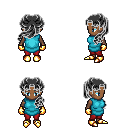
a pixel art fantasy rpg character, female body template, human, dark skin, teal tunic, red pants, gray princess hairstyle, gold gloves, gold boots, four views (front, back, left, right), 2x2 character sprite sheet, small pixel art, hard edges, no anti-aliasing